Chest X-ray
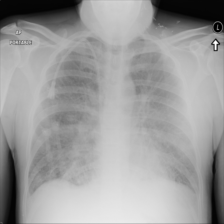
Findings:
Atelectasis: negative
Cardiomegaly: negative
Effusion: negative
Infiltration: negative
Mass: negative
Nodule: negative
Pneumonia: negative
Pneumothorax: negative
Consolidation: negative
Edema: negative
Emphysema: negative
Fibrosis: negative
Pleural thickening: negative
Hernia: negative